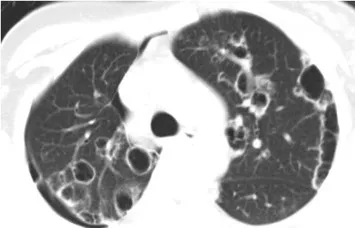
HRCT shows extensive cystic air spaces throughout both lungs with right pneumothorax.
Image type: radiology (ct)